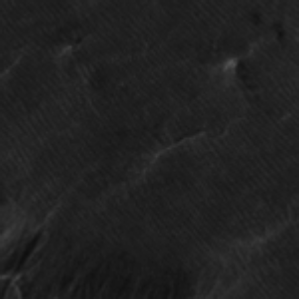
Label: frost